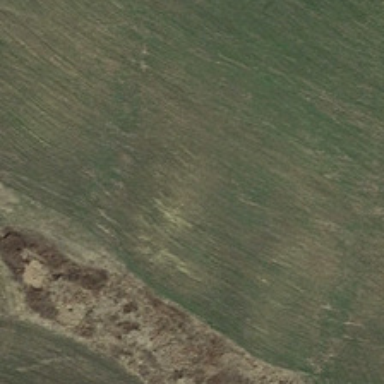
There was a bareland around the meadow .